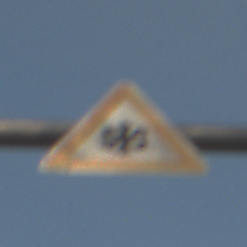
Verkehrszeichen: SchneeOderEisglaette
Umgebung: Outdoor, Nature
Tageszeit: SunriseSunset
Wetter: PartlyCloudy
Licht: Natural
Jahreszeit: NotSpecified
Kontrast: MediumContrast